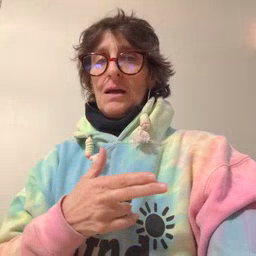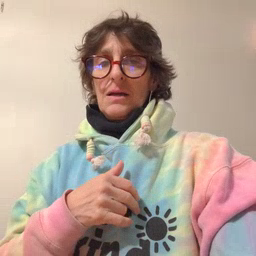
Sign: cut